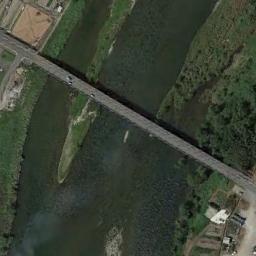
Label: bridge